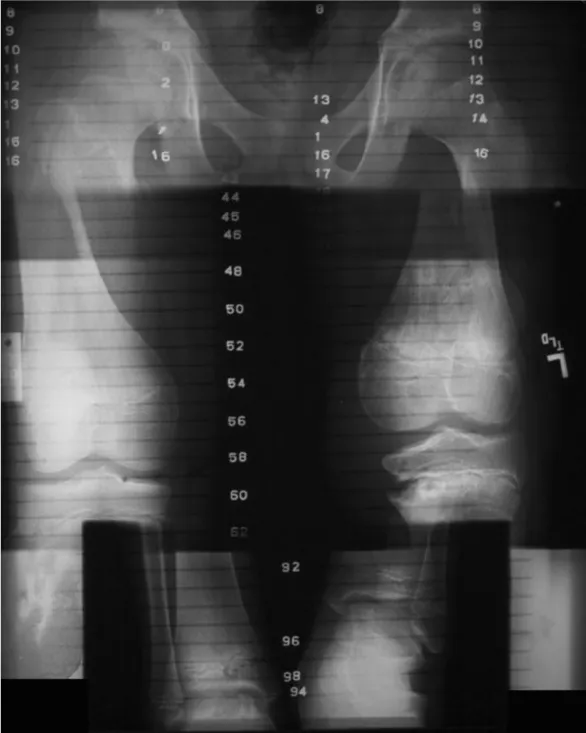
Scanogram 4/2001 (case one).
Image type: radiology (x_ray)